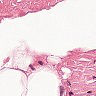
Metastatic tissue present: no